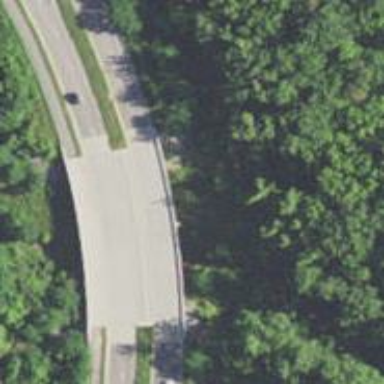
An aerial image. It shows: Secondary road on asphalt bridge.